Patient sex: F
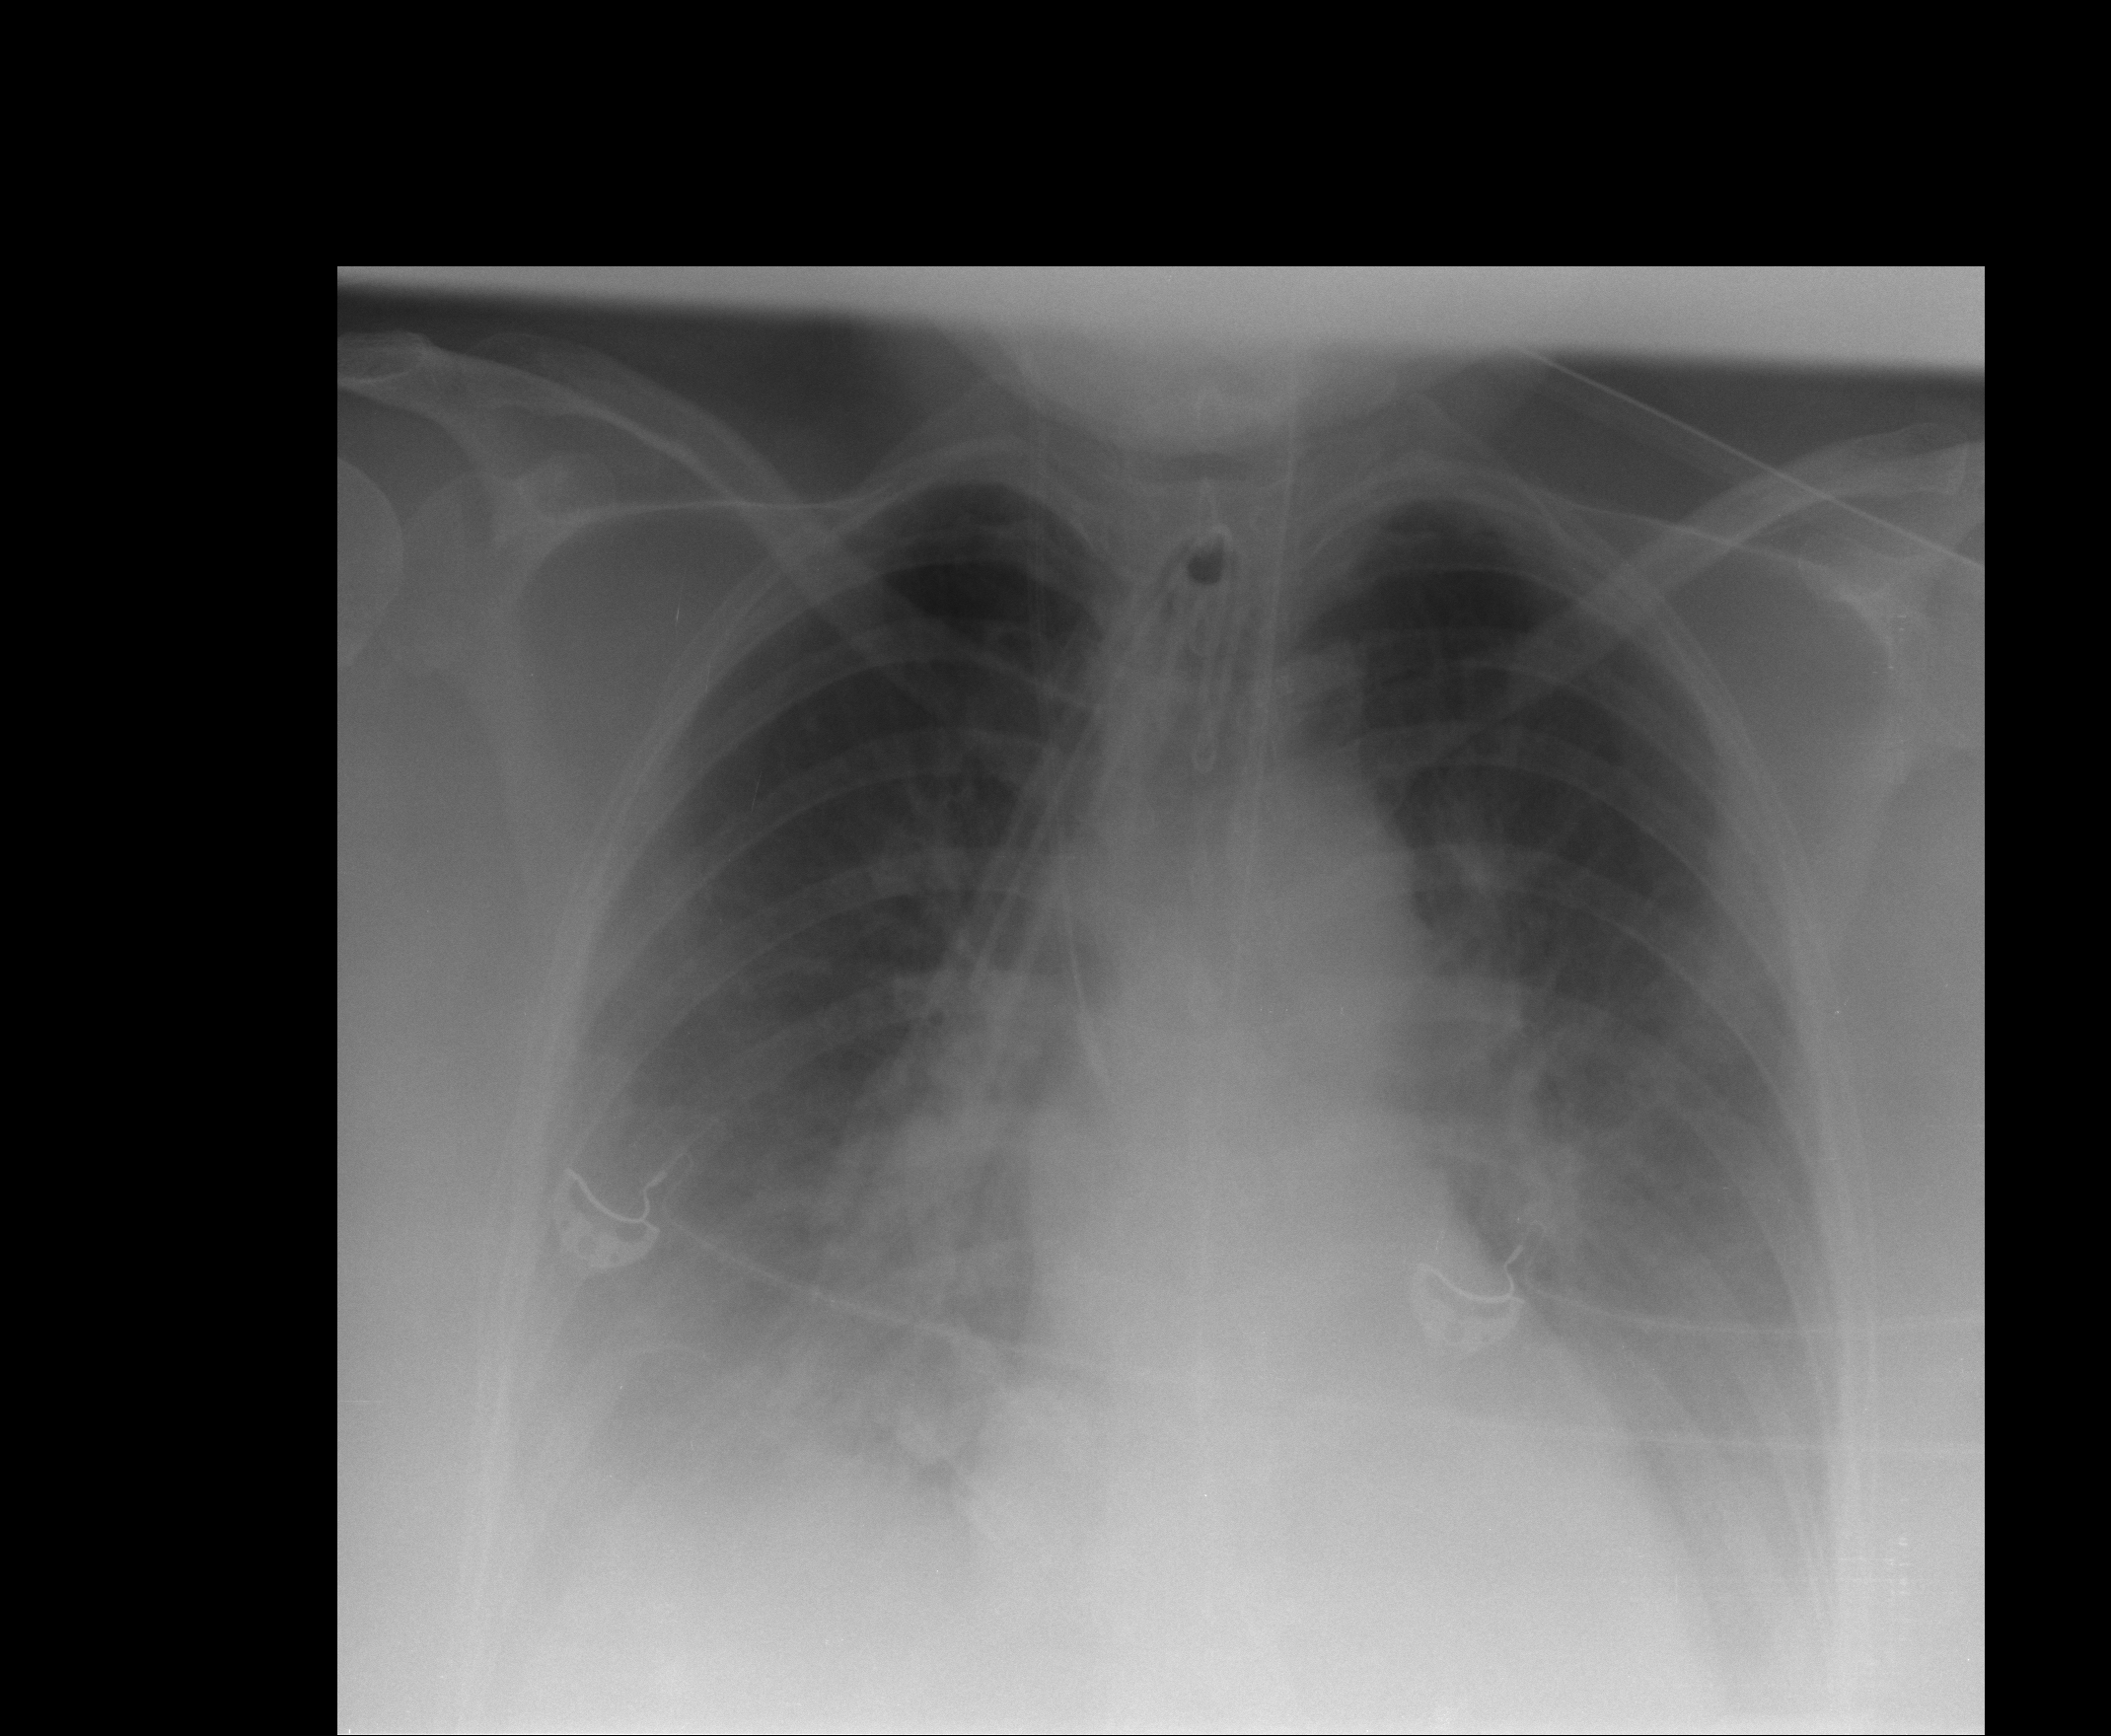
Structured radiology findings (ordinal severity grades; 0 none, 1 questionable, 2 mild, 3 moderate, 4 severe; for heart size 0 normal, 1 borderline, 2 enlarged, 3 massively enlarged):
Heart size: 0
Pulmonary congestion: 2
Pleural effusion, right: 3
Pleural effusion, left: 2
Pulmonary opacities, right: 0
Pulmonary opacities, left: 0
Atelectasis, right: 2
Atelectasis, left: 2